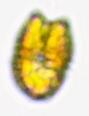
Label: Akashiwo